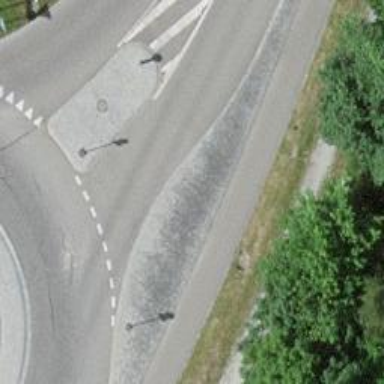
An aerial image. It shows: Tertiary road with asphalt surface including cycle lane.